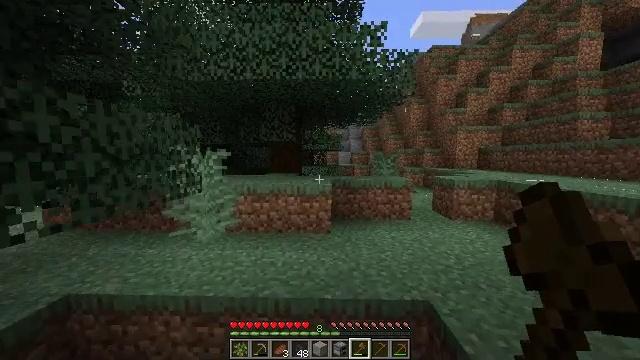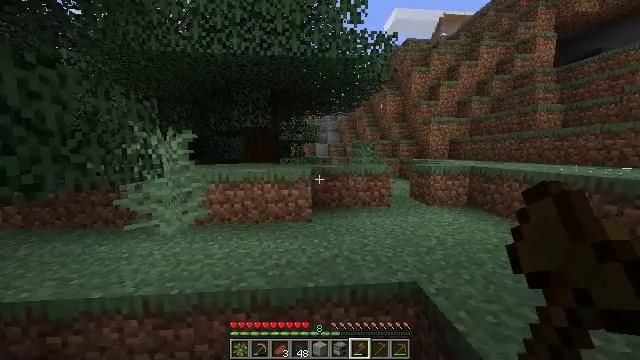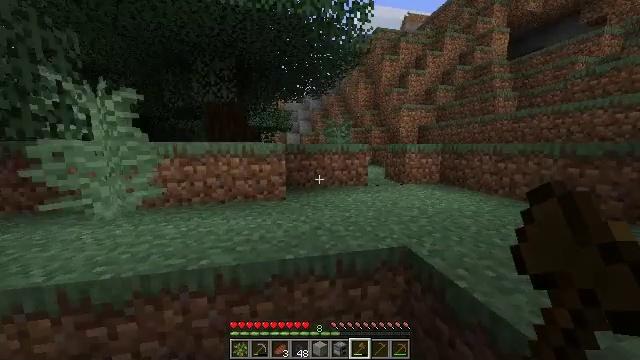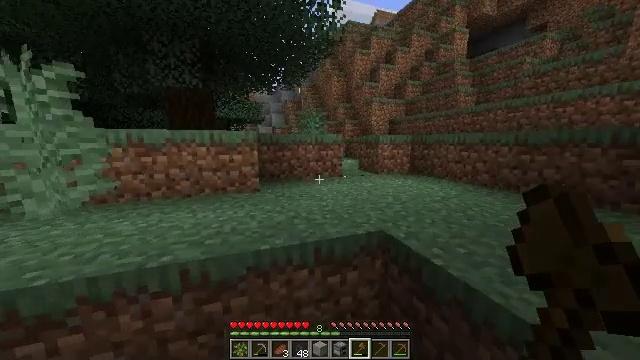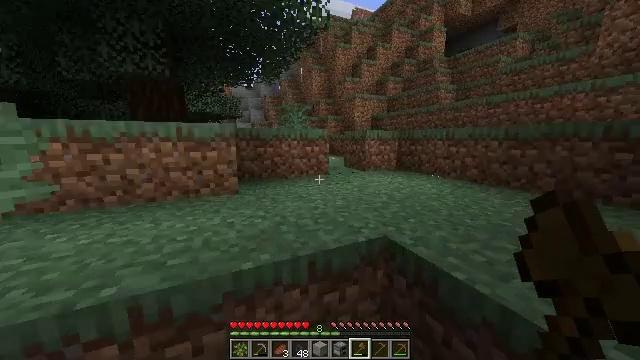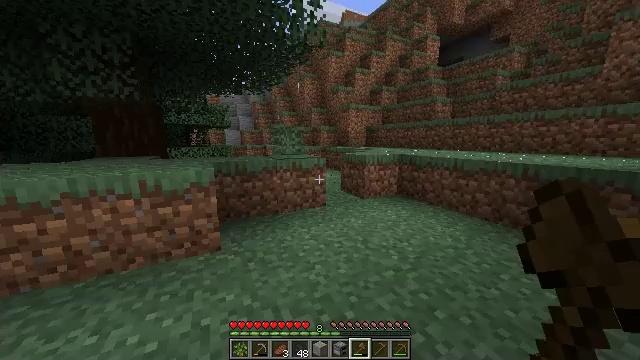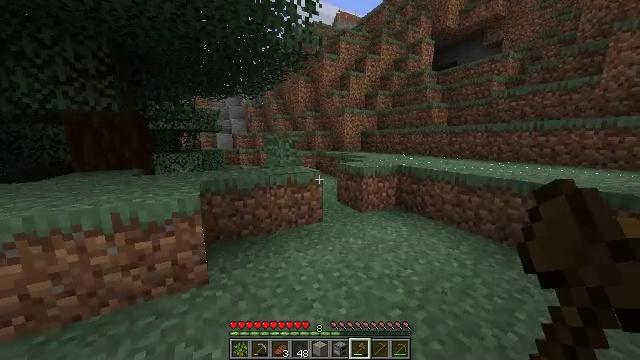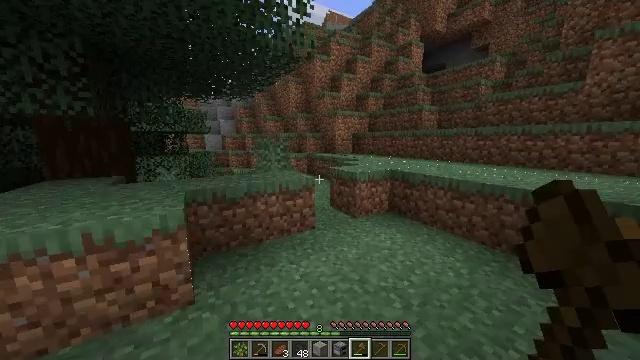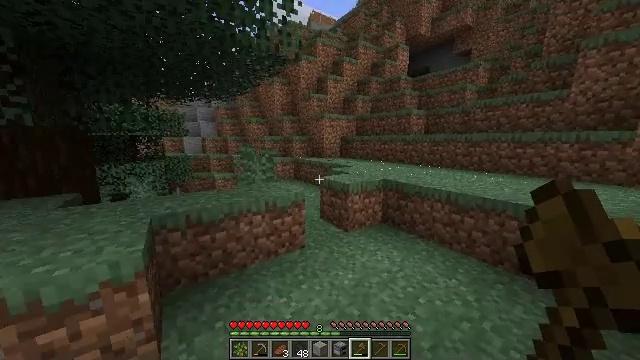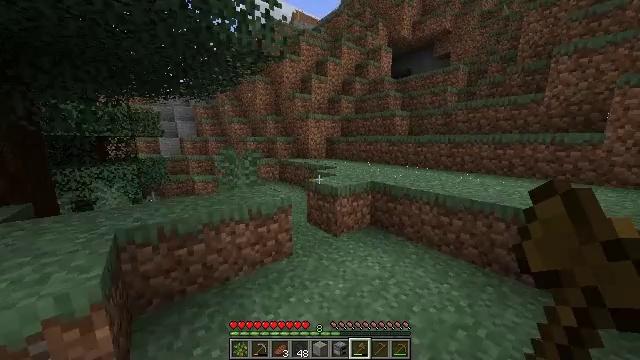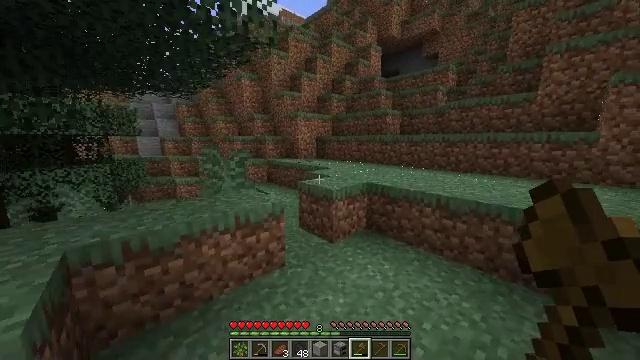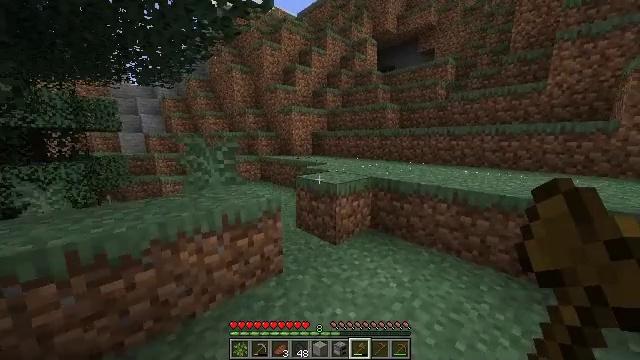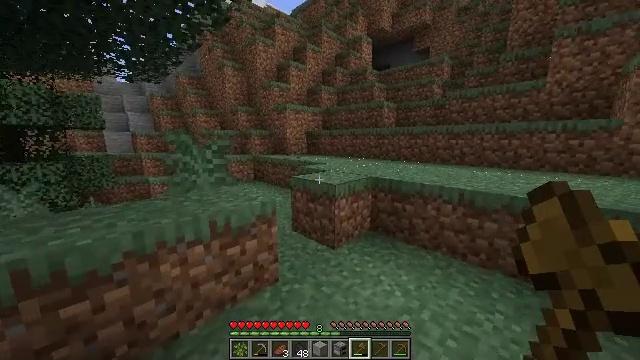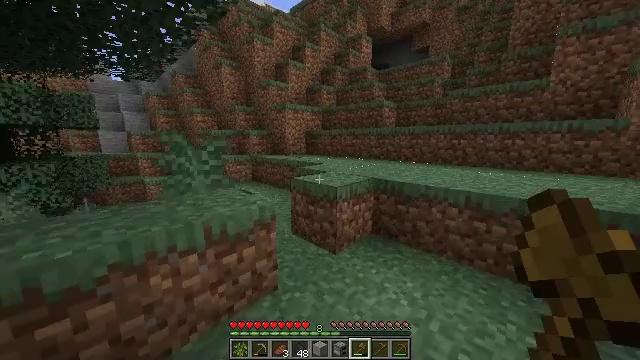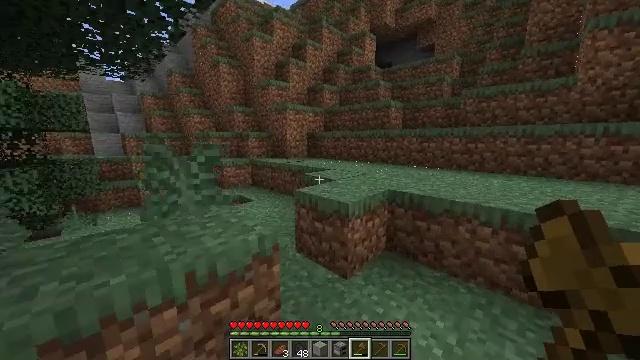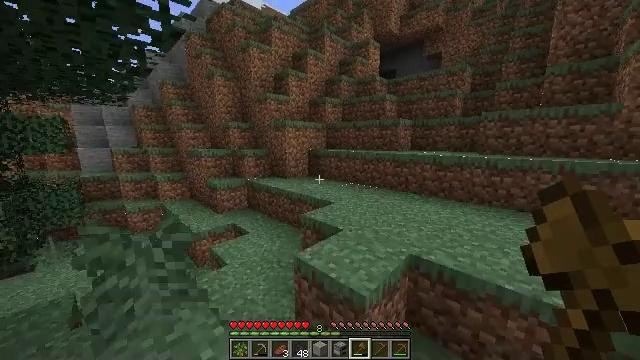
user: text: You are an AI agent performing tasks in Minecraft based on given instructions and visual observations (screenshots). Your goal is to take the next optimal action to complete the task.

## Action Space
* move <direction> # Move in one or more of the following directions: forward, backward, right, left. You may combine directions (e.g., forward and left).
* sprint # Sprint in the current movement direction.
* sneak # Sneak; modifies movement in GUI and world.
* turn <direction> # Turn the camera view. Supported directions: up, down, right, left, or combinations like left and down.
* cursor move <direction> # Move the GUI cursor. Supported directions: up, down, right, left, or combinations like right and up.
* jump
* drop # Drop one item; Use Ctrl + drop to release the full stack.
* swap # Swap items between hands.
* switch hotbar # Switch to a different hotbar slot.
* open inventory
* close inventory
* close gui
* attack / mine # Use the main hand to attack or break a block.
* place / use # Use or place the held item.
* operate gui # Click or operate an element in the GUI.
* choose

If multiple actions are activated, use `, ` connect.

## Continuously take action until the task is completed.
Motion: motion action
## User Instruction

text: Clear the sweet berry bush to collect the sweet berries.
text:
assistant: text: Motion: move forward, turn right and down
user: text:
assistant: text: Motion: move forward, turn right and down
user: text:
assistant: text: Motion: move forward, turn right and down, jump
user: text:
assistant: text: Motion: move forward, turn right, jump
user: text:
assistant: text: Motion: move forward, turn right, jump
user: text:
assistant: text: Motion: move forward, turn right, jump
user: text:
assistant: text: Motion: move forward, turn right, jump
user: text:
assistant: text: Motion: move forward, turn right, jump
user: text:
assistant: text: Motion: move forward, turn right, jump
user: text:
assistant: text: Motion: move forward, turn right, jump
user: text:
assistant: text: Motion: move forward, turn right, jump
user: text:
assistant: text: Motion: move forward, sprint, turn right, jump
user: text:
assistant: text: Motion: move forward, sprint, jump
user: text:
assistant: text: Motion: move forward, sprint, jump
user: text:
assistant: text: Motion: move forward, sprint, jump
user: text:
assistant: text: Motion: move forward, jump
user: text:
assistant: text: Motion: move forward, jump
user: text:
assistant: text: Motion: move forward, jump
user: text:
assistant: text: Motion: move forward, jump
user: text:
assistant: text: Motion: move forward, jump
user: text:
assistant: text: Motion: move forward, turn left, jump
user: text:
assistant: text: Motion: move forward, turn left, jump
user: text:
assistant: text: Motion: move forward, sprint, turn left, jump
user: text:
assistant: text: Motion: move forward, sprint, turn left, jump
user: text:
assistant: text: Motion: move forward, sprint, turn left, jump
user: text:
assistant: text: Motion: move forward, sprint, turn left, jump
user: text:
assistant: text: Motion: move forward, turn left, jump
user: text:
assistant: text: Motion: move forward, turn left, jump
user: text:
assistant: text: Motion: move forward, turn left, jump
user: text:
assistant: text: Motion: move forward, turn left, jump